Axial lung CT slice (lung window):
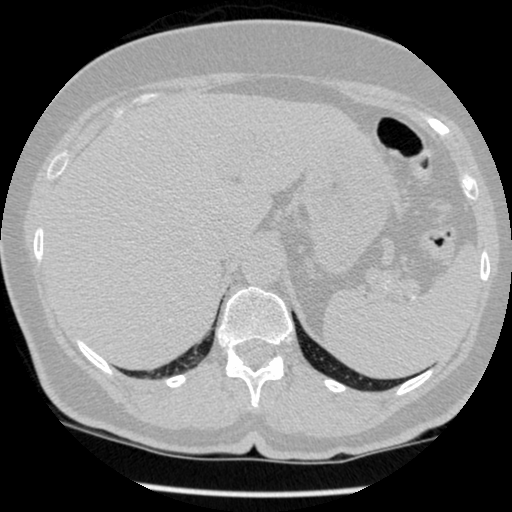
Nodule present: no